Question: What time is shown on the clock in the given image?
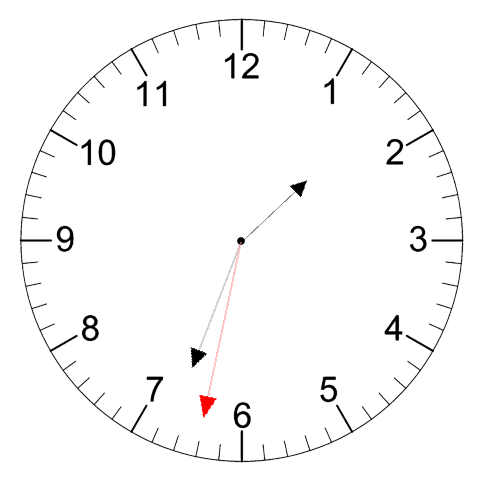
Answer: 01:33:32